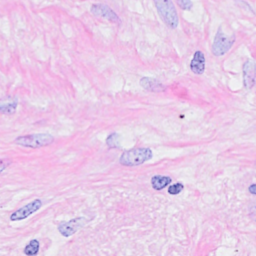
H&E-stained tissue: Breast